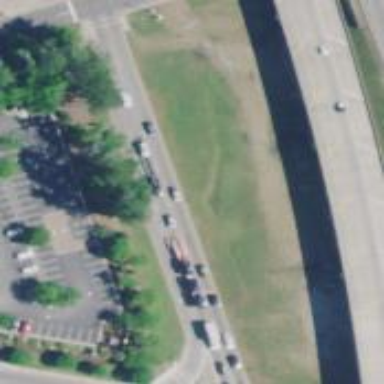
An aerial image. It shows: Trunk link highway.